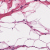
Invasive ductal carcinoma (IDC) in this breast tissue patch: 0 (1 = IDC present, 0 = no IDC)